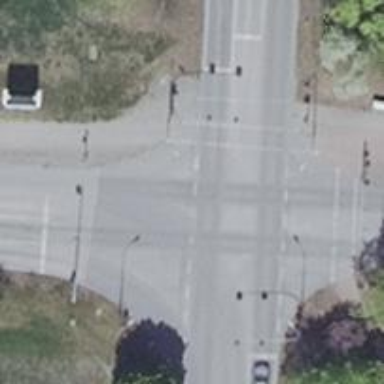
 there is designated track for both cyclists and pedestrians."